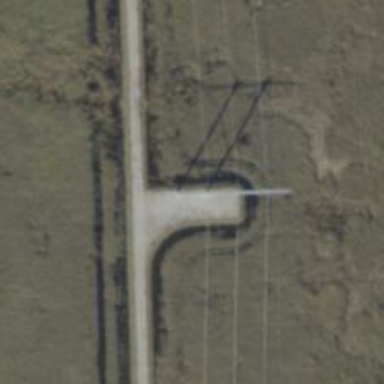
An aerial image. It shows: H-frame power tower with distinctive design.